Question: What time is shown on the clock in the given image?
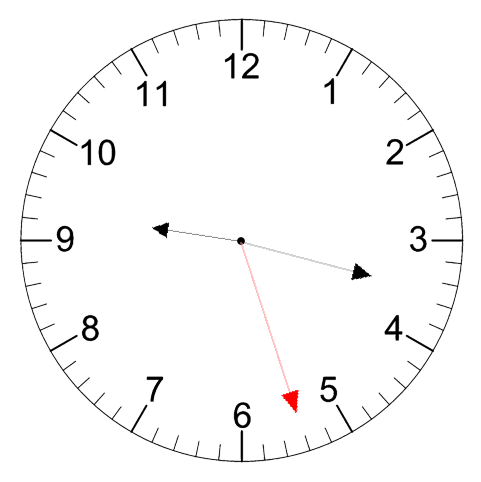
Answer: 09:17:27